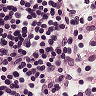
Metastatic tissue present: no